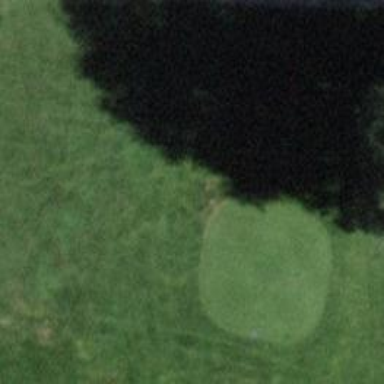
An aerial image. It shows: Grassy area designated as golf tee.